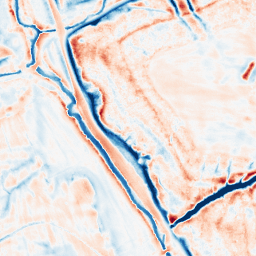
Category: edge_preserving
Decomposition family: bilateral
Decomposition parameters: d: 21
sigma_color: 50
sigma_space: 75
Upsampling method: sinc_hamming
Upsampling parameters: scale: 8
kernel_size: 16
Upsampling scale: 8